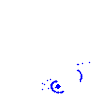
Particle: pion